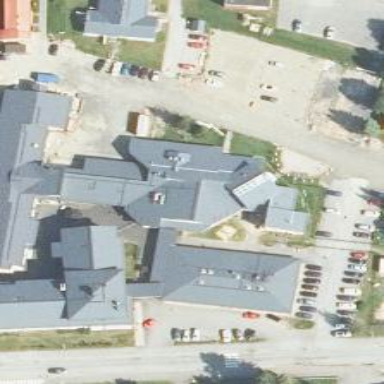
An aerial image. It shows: Hospital.